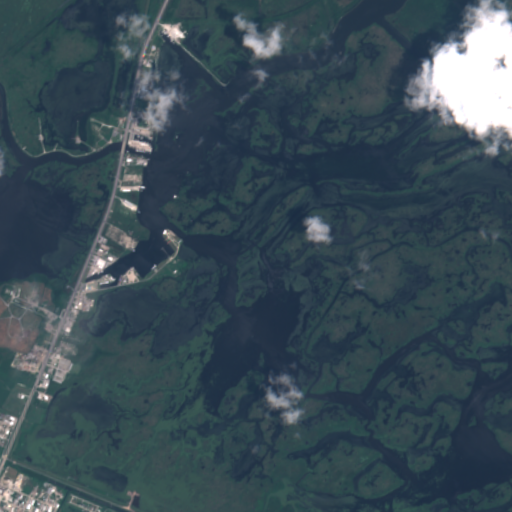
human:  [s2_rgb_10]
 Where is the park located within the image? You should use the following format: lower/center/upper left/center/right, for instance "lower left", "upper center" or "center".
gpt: The park is located in the lower left of the image.
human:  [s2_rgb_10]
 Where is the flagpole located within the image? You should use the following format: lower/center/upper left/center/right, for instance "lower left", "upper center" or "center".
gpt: The flagpole is located in the lower left of the image.
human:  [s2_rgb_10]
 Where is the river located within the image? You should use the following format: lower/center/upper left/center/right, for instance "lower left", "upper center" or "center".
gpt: The river is located in the upper right of the image.
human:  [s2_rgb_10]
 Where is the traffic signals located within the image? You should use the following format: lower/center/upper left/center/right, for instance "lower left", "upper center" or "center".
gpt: The traffic signals is located in the lower left of the image.
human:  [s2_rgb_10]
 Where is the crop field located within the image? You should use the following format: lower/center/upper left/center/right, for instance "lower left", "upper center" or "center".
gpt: There is no crop field in the image.